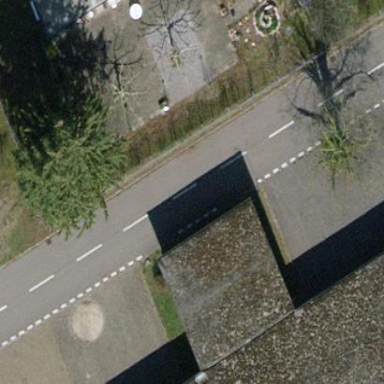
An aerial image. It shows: Building that serves as post office.